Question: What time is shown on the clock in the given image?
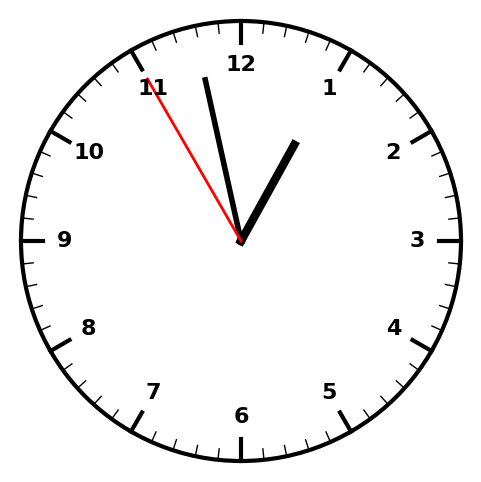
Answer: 12:57:55